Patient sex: M
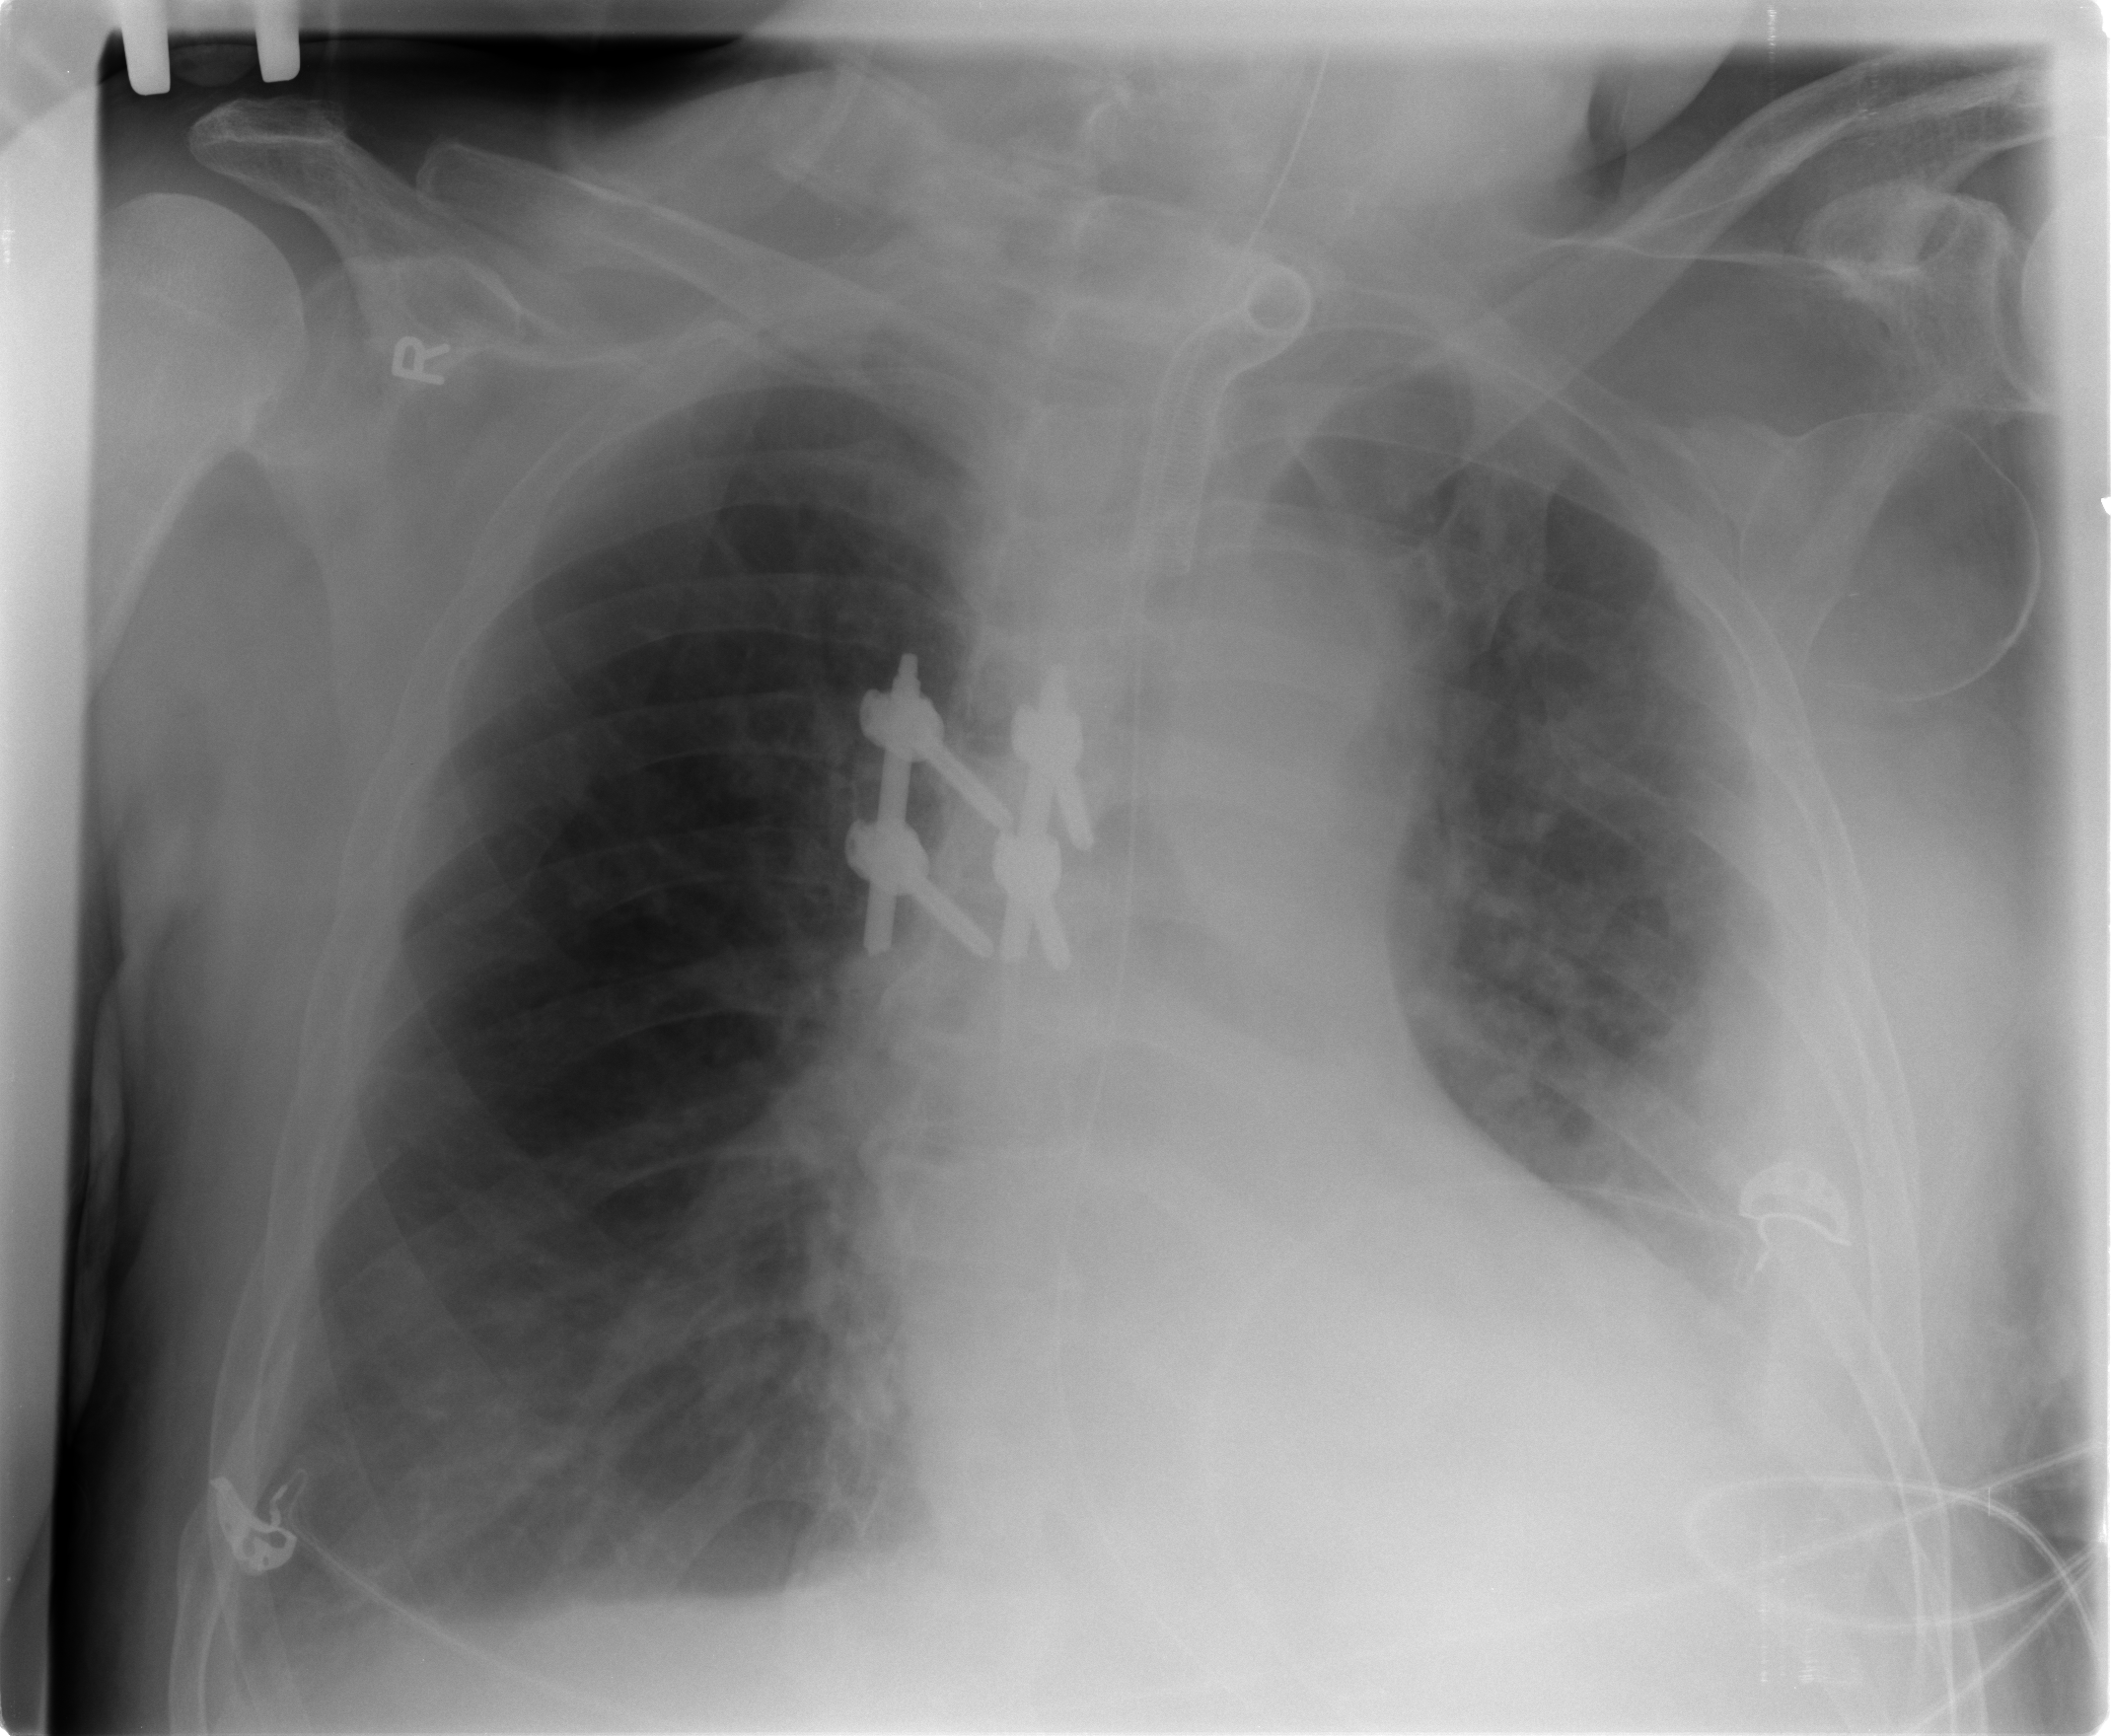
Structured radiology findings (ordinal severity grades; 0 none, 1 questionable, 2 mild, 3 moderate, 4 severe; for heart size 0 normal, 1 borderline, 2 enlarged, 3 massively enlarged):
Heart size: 0
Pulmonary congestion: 2
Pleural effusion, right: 2
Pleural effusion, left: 3
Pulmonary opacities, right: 1
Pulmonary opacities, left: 1
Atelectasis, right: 2
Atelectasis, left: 2